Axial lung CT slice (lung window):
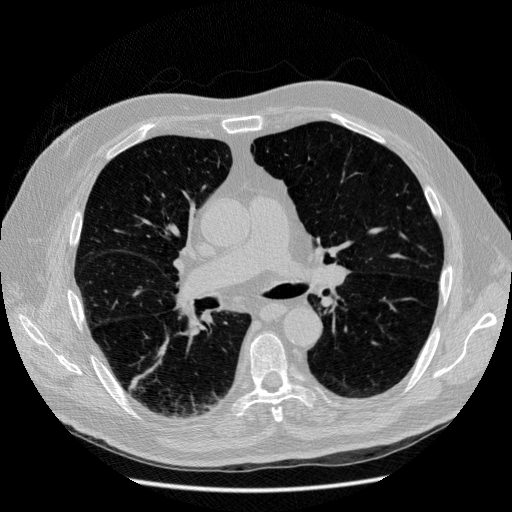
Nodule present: no